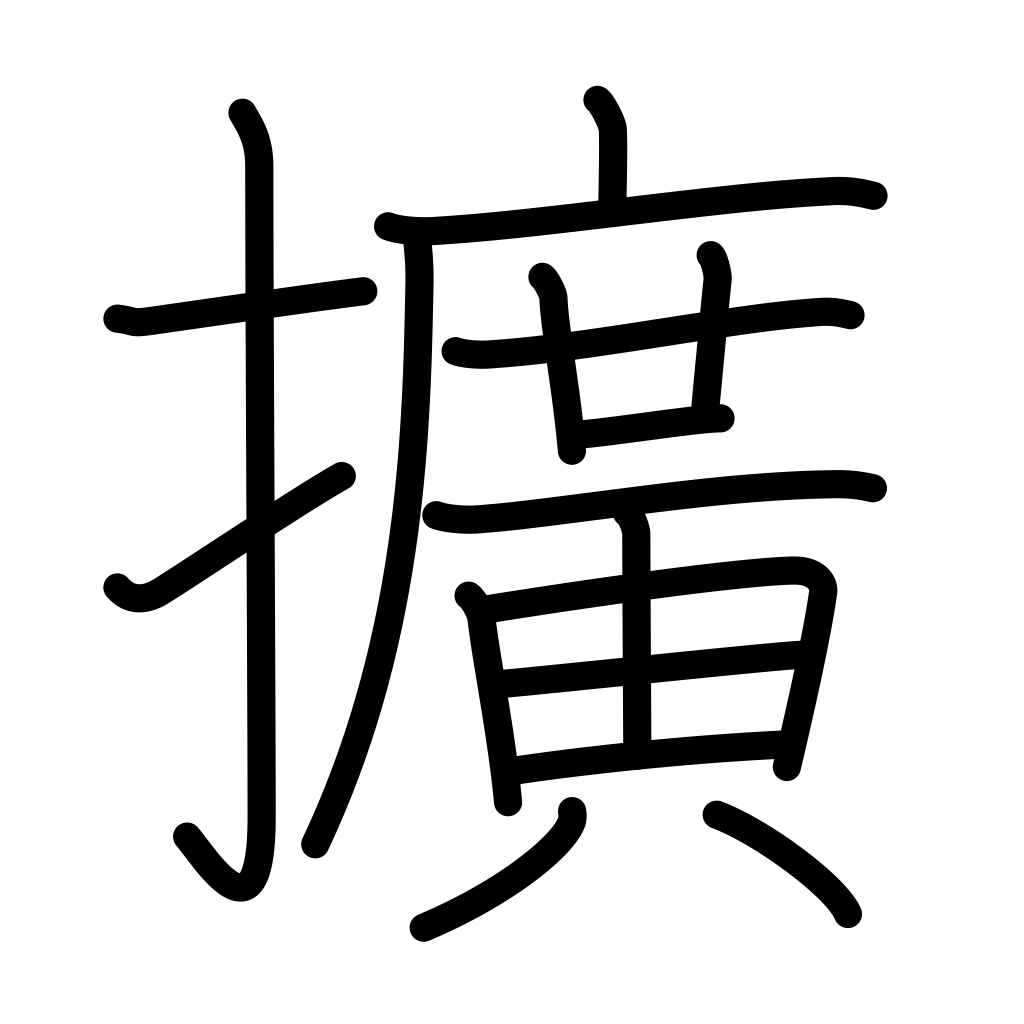
Meaning: broaden, extend, expand, enlarge